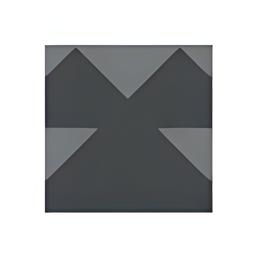
Name: heavy multiplication x
Emoji: ✖
Group: Symbols
Sub-group: math